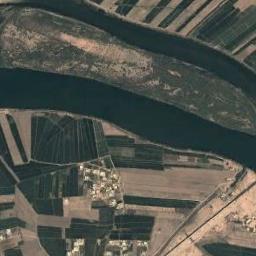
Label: river